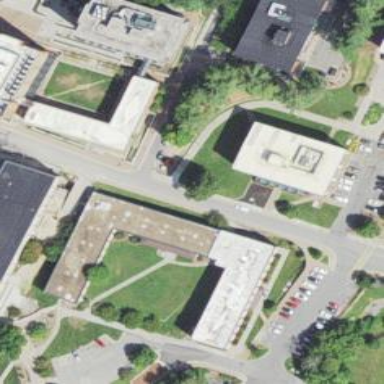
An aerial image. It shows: College.